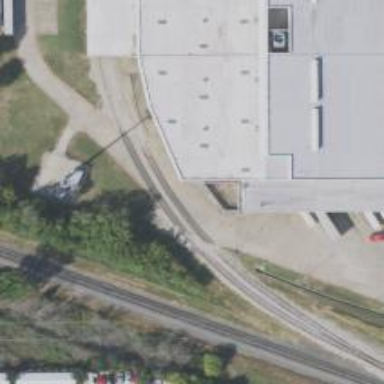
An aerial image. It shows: Rail spur service.